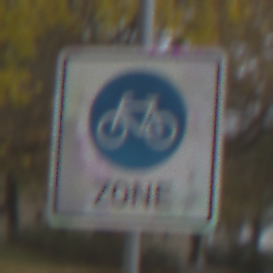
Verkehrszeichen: BeginnFahrradzone
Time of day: MorningAfternoon
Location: Outdoor (Nature)
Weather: Overcast
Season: Autumn
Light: Natural